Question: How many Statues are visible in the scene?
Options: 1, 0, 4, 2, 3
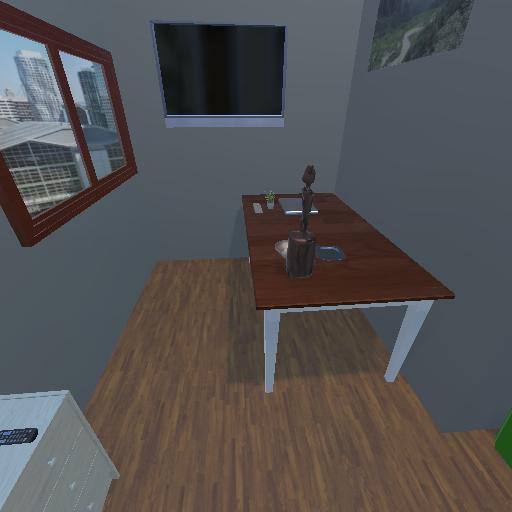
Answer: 1